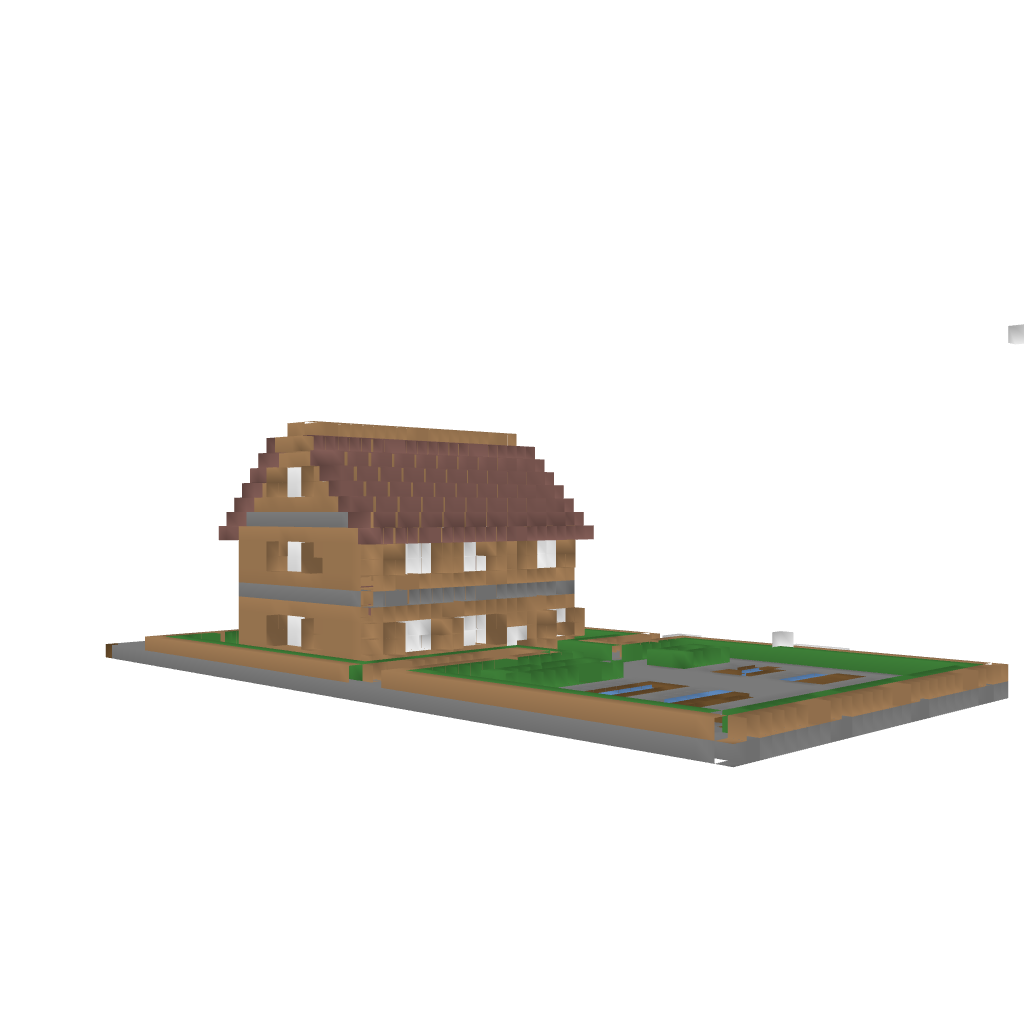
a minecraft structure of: Medium town house good quality